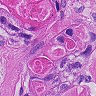
Metastatic tissue present: yes